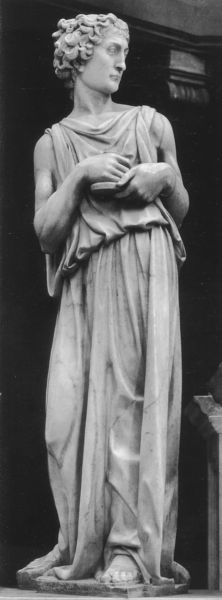
Titel: Grabmal des Bartolomeo Aragazzi
Künstler: Michelozzo
Standort: Montepulciano, Dom (EU - I - Toskana)
Schlagwörter: held, kopf, frau, frisur, kleid, marmor, nase, profil, blick, falten, sockel, teller, hände, figur, gewand, haare, locken, skulptur, statue, podest, fliessend, foto, fuss, seite, göttin, antik, spielbein, standbein, chiton, qröe